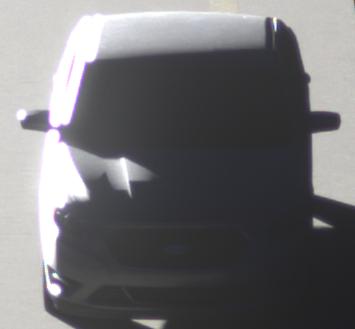
Make: Ford
Model: Taurus
Detailed model: SHO
Model produced from: 2012
Model produced until: 2019
Doors: 4
Color: white
Road condition: dry road
Daytime: sunrise or sunset
Contrast: high contrast